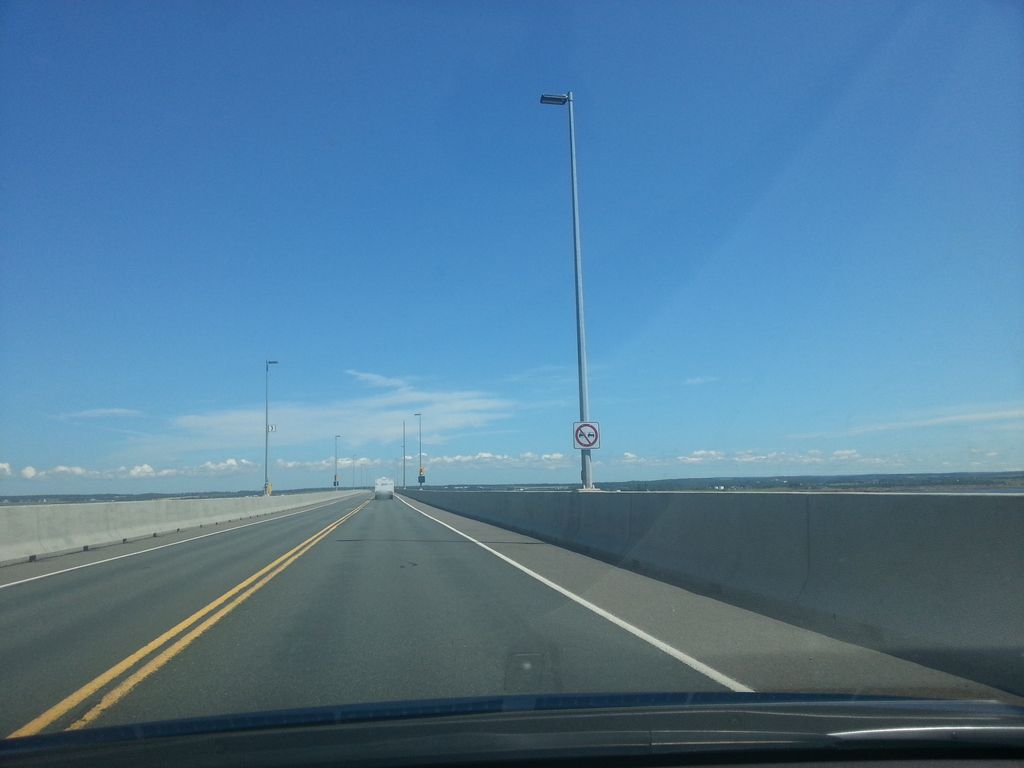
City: charlottetown